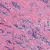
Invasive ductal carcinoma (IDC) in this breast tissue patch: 1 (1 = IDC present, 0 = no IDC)